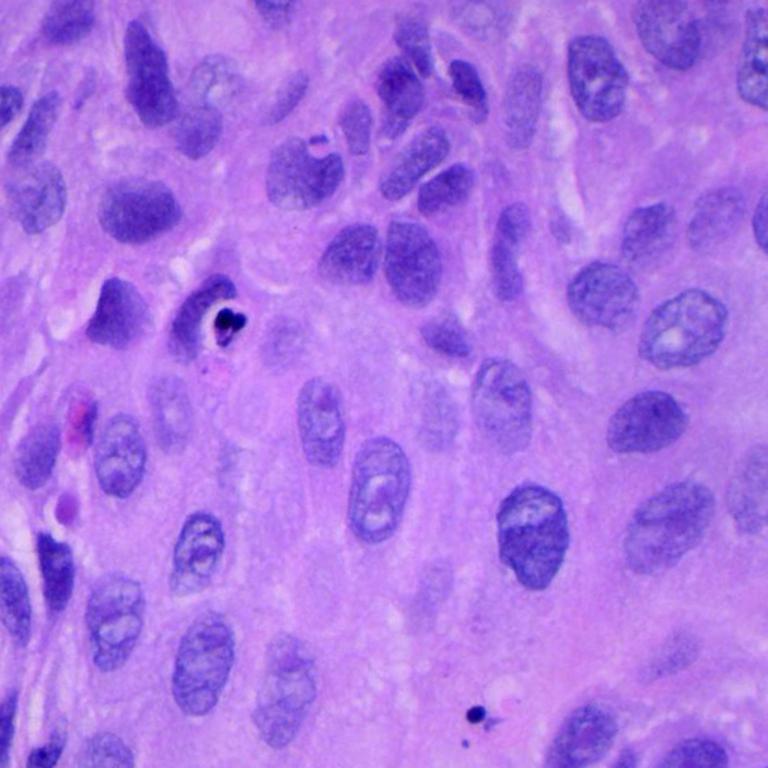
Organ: lung
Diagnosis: squamous carcinomas